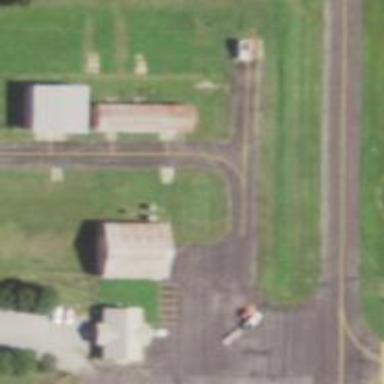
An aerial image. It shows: View of taxiway at the airport.